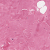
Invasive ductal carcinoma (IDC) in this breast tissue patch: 0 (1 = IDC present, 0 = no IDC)